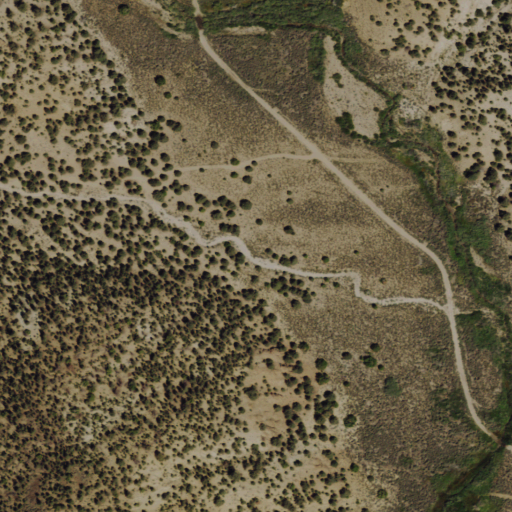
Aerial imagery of valley in Nevada named Handcuff Canyon containing shrub and evergreen forest